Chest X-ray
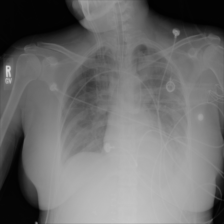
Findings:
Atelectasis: negative
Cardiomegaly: negative
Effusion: positive
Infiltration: positive
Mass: negative
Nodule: negative
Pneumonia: negative
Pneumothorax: negative
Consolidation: negative
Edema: negative
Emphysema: negative
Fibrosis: negative
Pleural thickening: negative
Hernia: negative